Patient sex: M
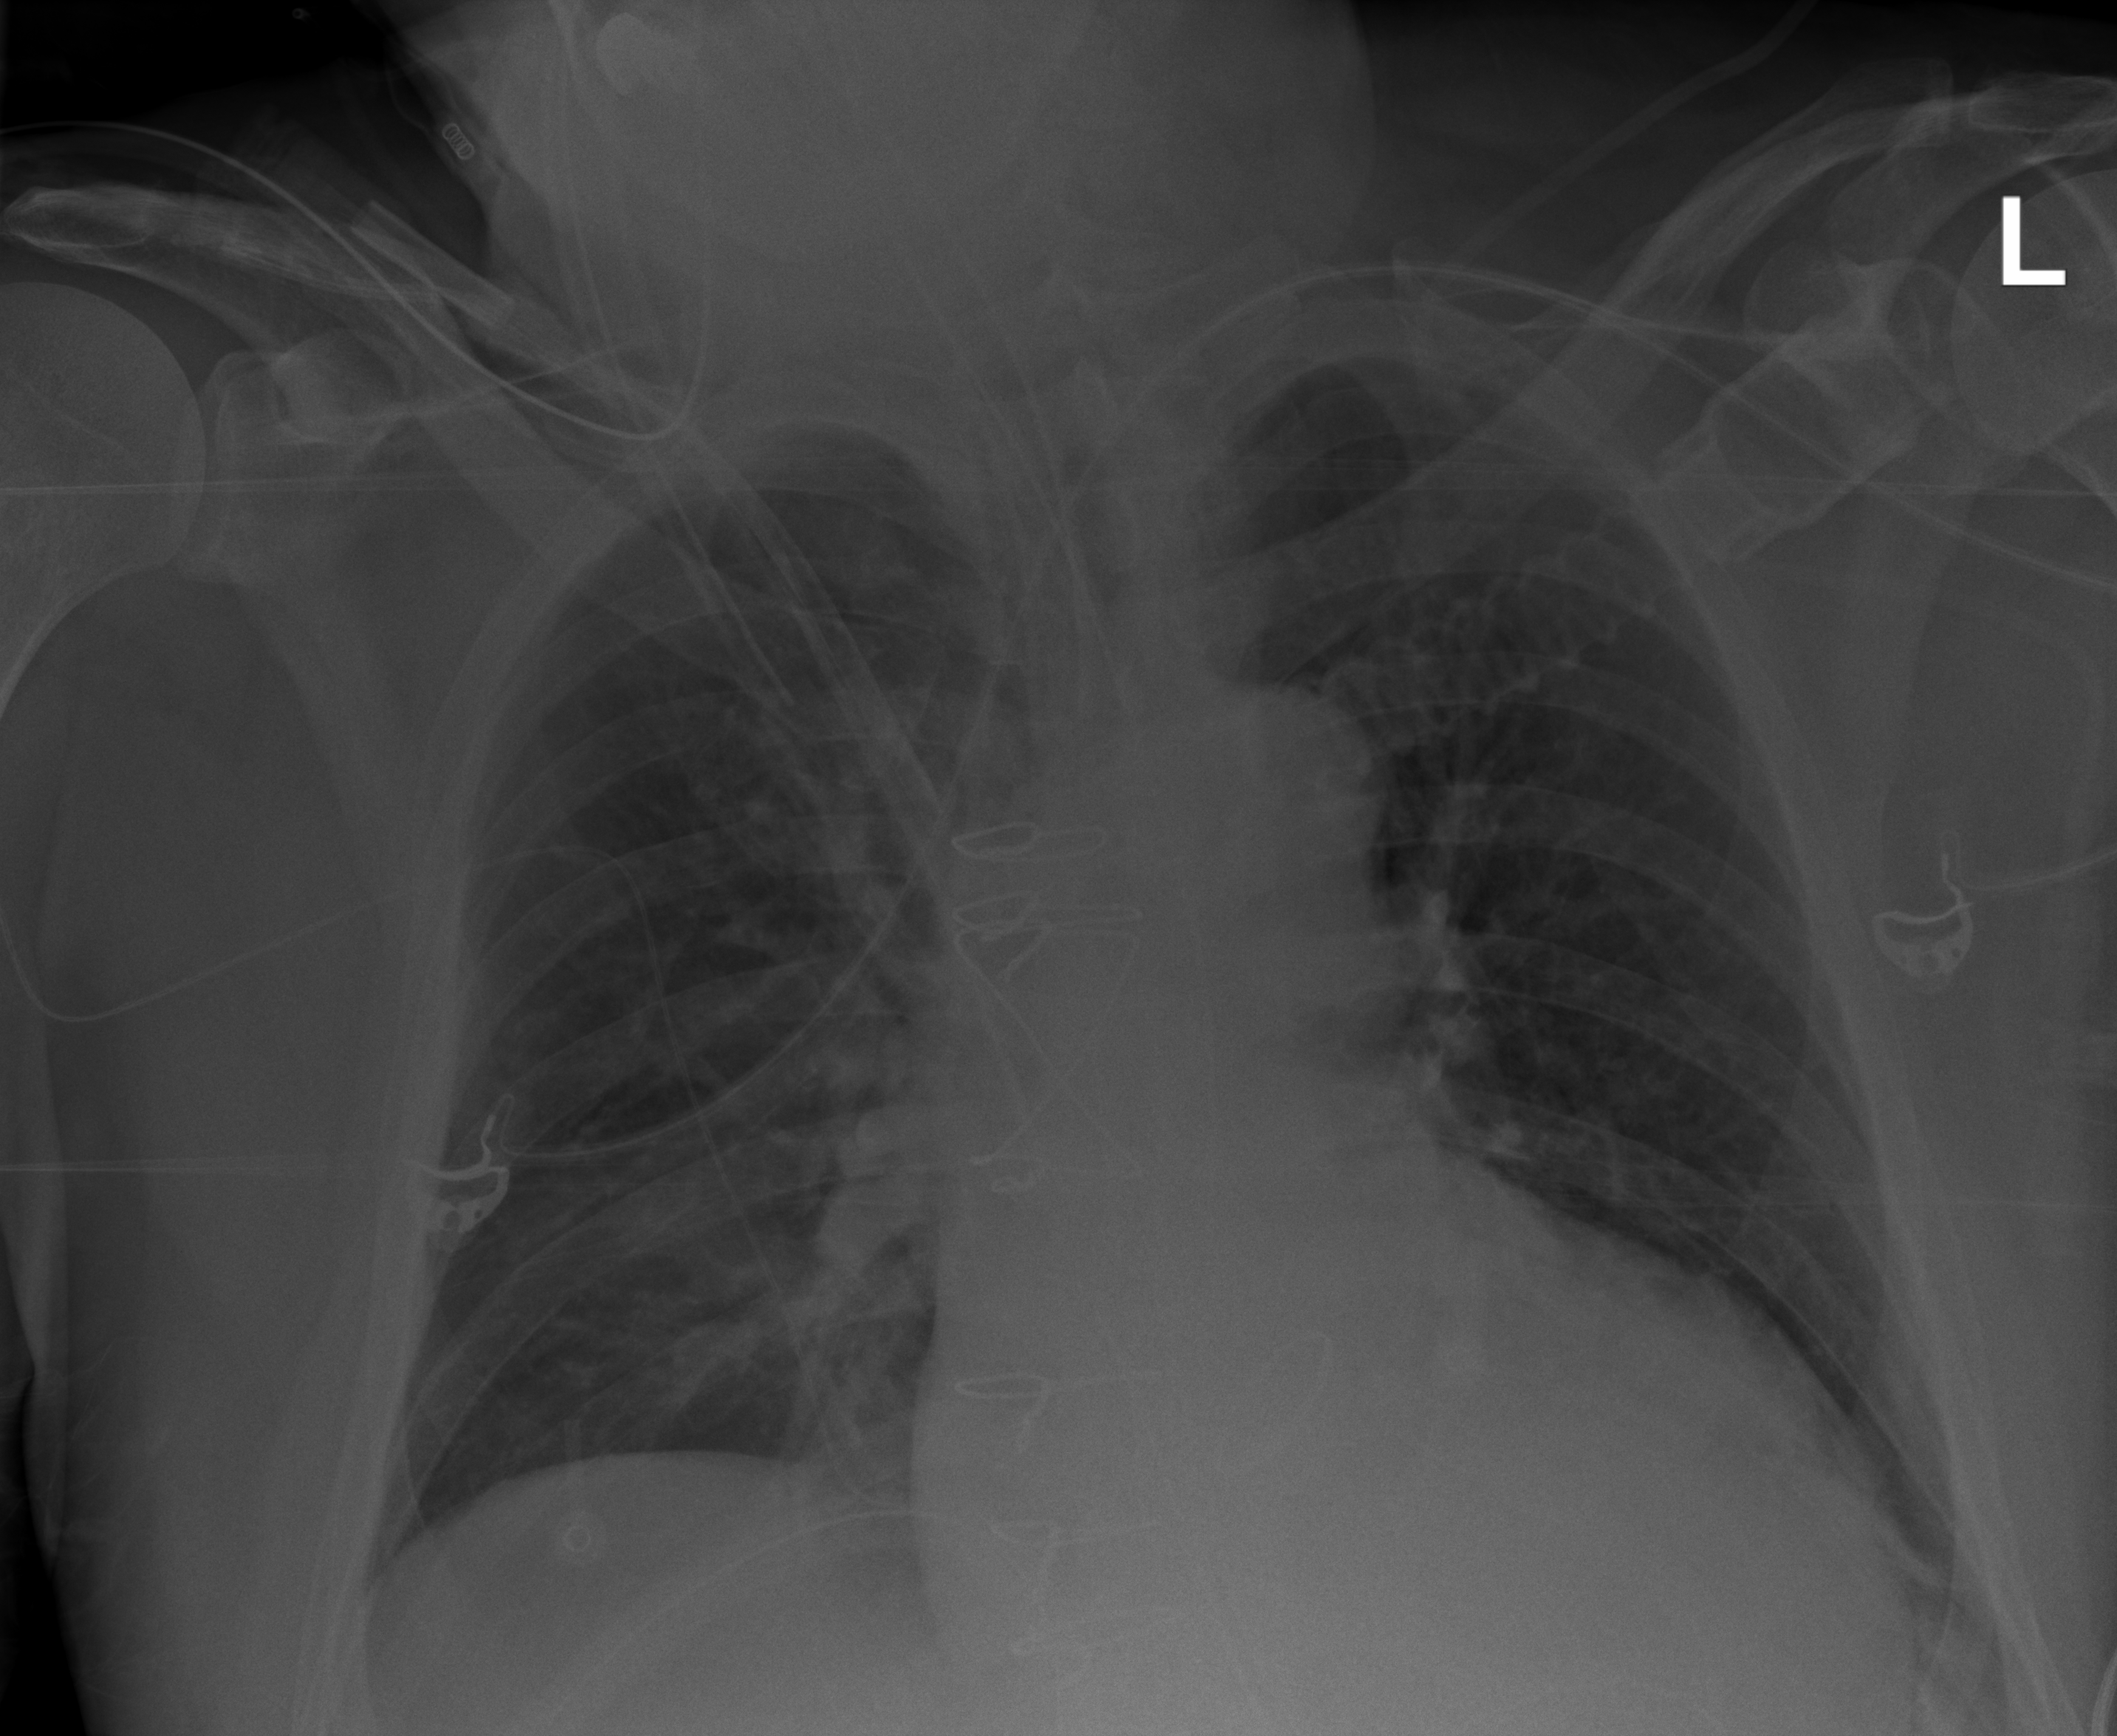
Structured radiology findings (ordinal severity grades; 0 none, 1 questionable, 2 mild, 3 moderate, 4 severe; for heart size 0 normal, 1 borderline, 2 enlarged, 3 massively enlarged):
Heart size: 2
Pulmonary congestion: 0
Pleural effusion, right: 0
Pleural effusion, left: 0
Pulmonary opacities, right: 0
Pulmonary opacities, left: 0
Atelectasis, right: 2
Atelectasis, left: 0